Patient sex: M
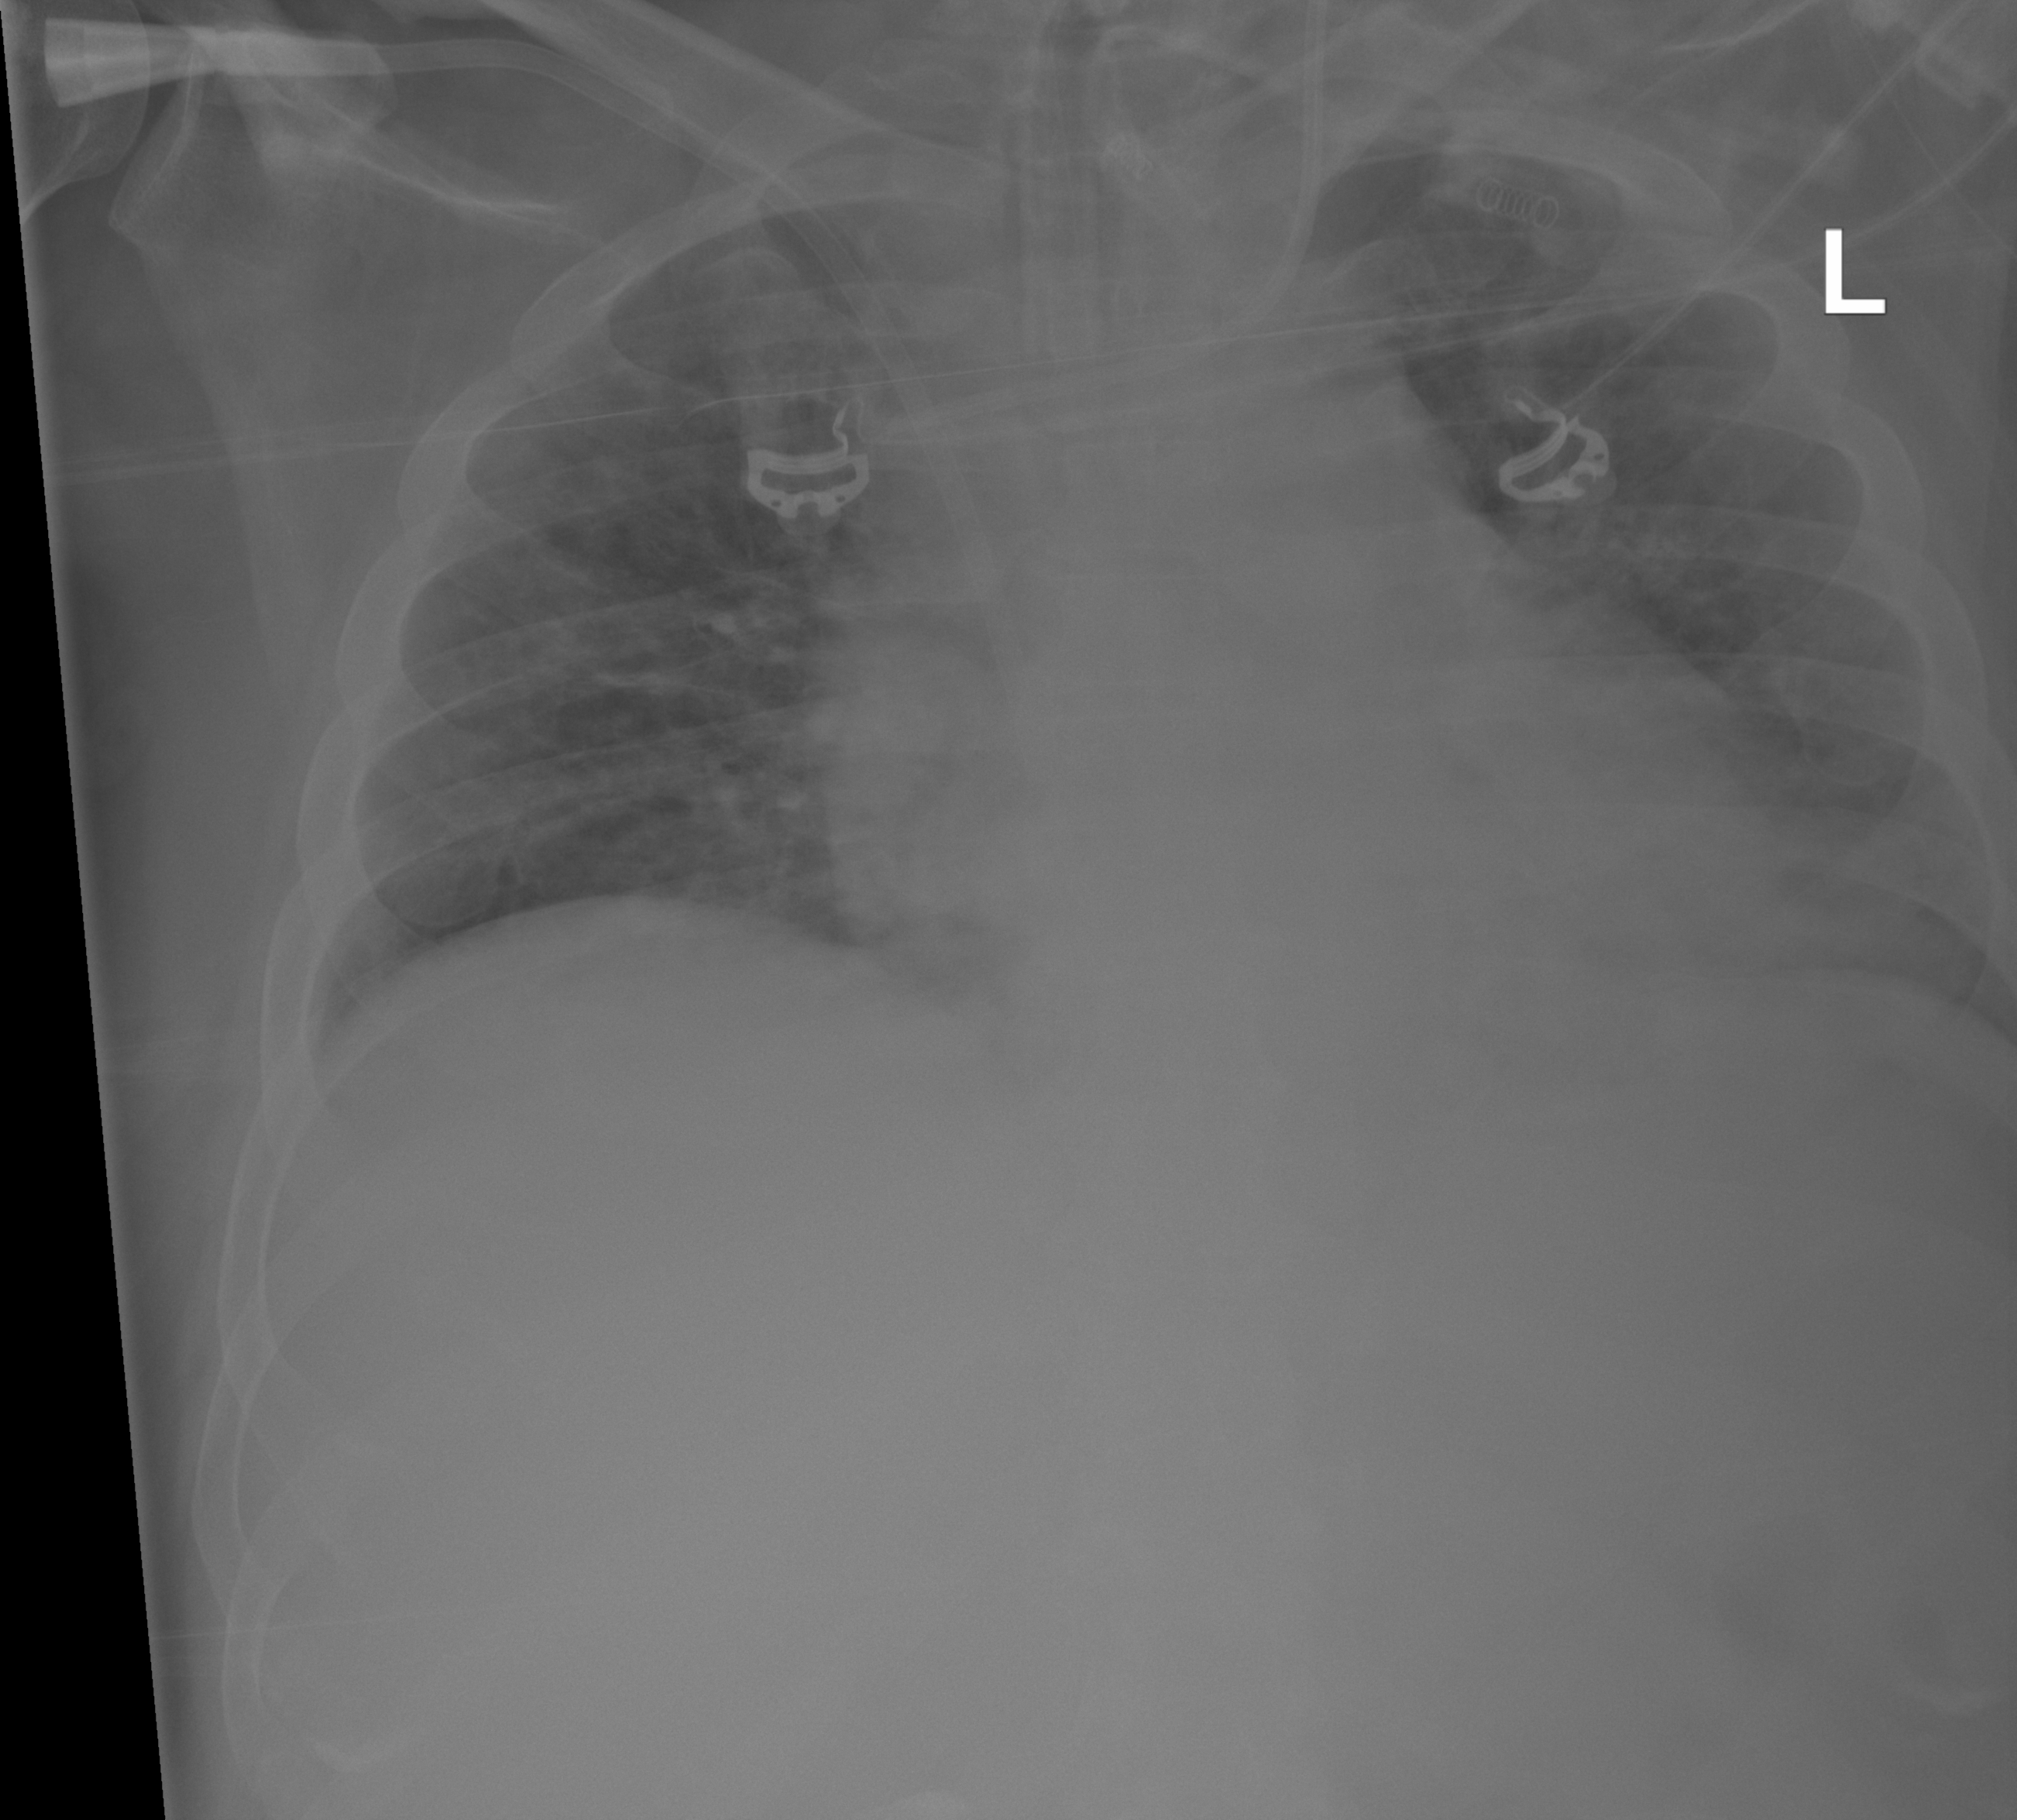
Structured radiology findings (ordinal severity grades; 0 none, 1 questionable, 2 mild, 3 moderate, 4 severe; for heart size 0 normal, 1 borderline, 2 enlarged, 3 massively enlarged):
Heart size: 0
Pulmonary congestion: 0
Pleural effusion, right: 0
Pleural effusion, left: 0
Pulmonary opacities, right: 2
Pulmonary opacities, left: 2
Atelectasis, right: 0
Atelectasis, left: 0